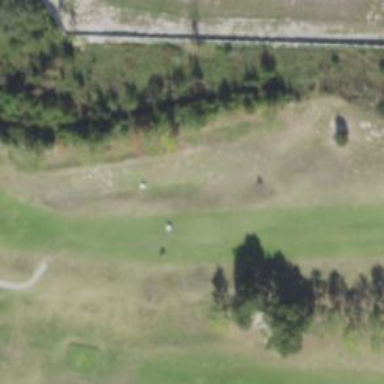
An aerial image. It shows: Golf hole.